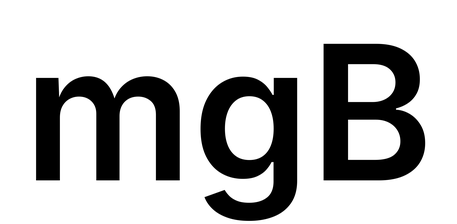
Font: Inter_SemiBold